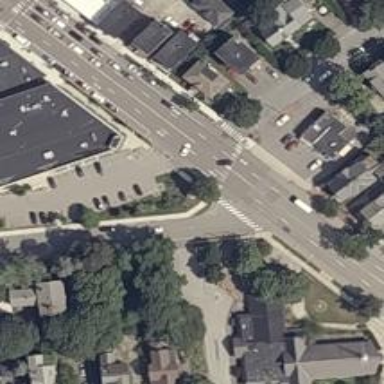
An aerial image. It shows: Uncontrolled zebra crossing.